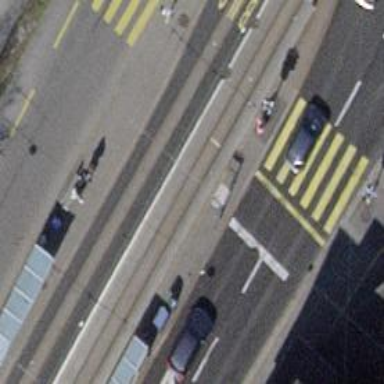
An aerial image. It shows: Bus stop for trolleybuses with designated stop position.